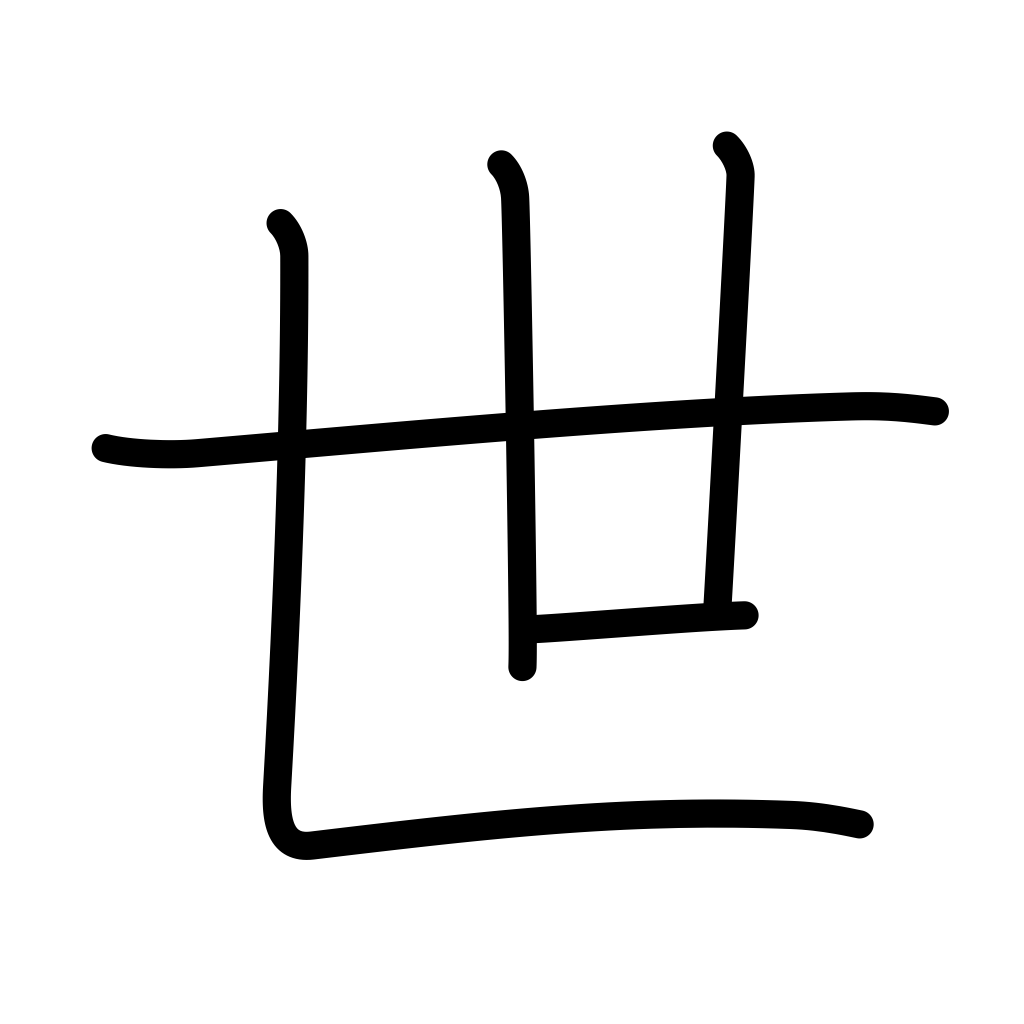
Meaning: generation, world, society, public